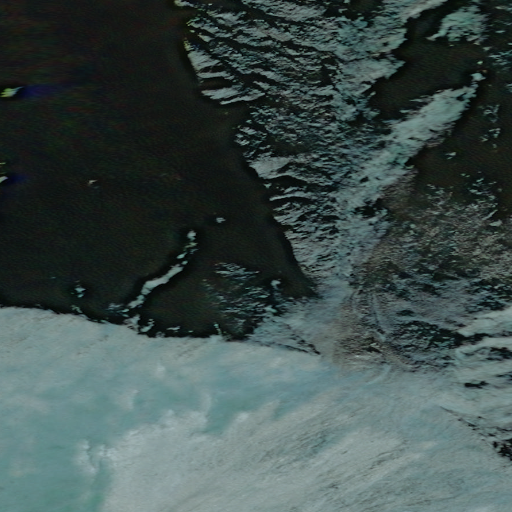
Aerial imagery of mountain in Alaska named Cecil Rhode Mountain containing only unknown